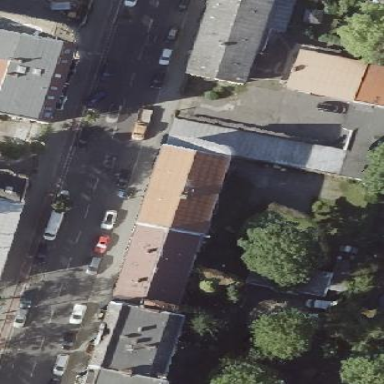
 residential building with roof in light blue color."